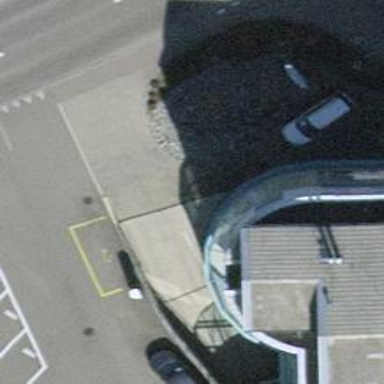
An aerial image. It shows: Charging station.